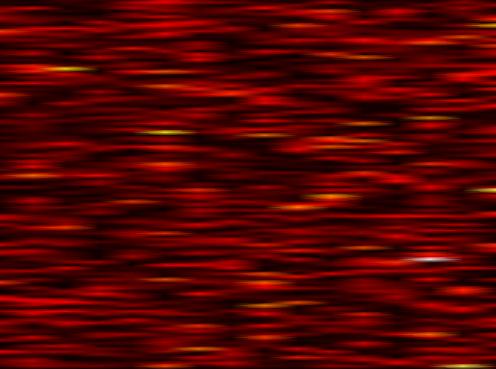
Label: FOFDM